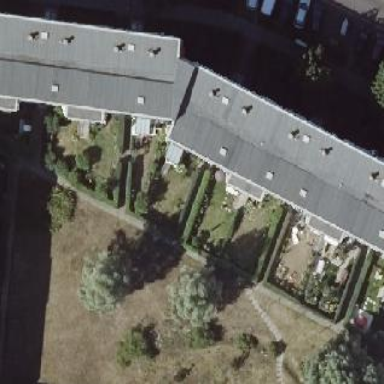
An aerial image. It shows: Building with apartments and flat roof.